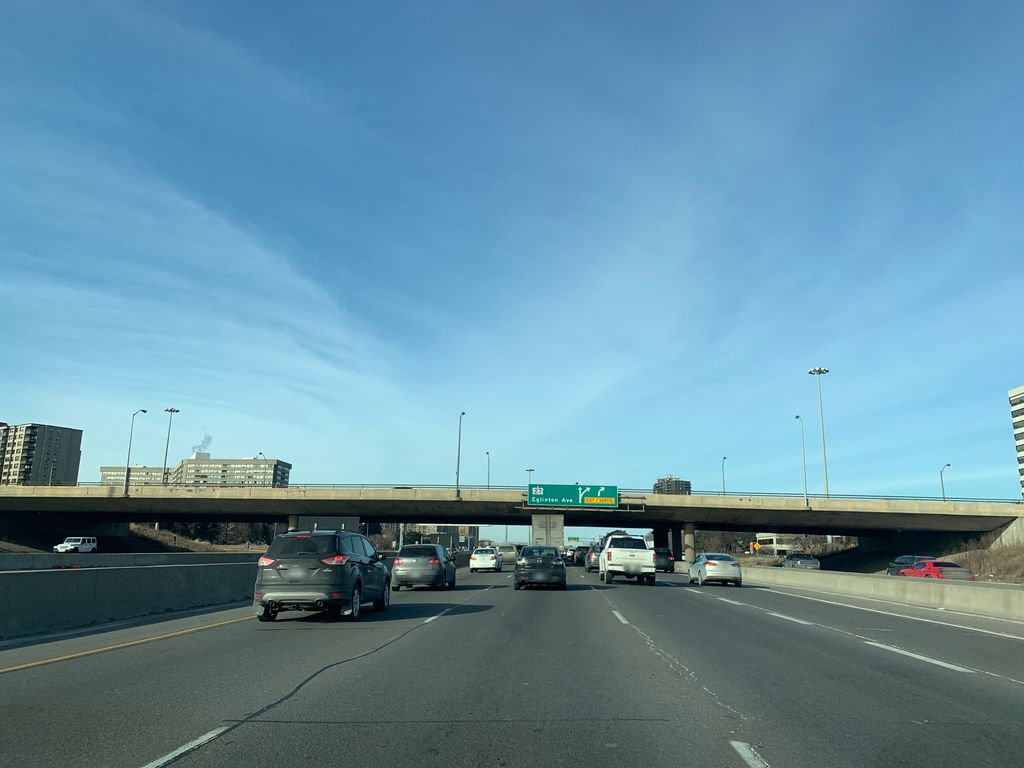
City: toronto